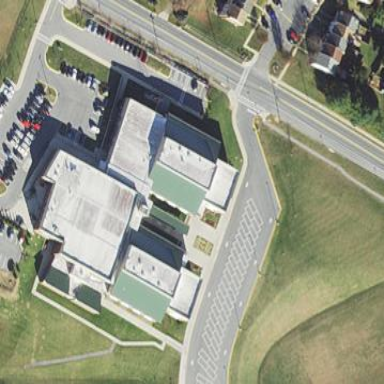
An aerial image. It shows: School building.